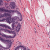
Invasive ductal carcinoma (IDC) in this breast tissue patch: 0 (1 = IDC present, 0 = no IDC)